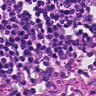
Metastatic tissue present: no